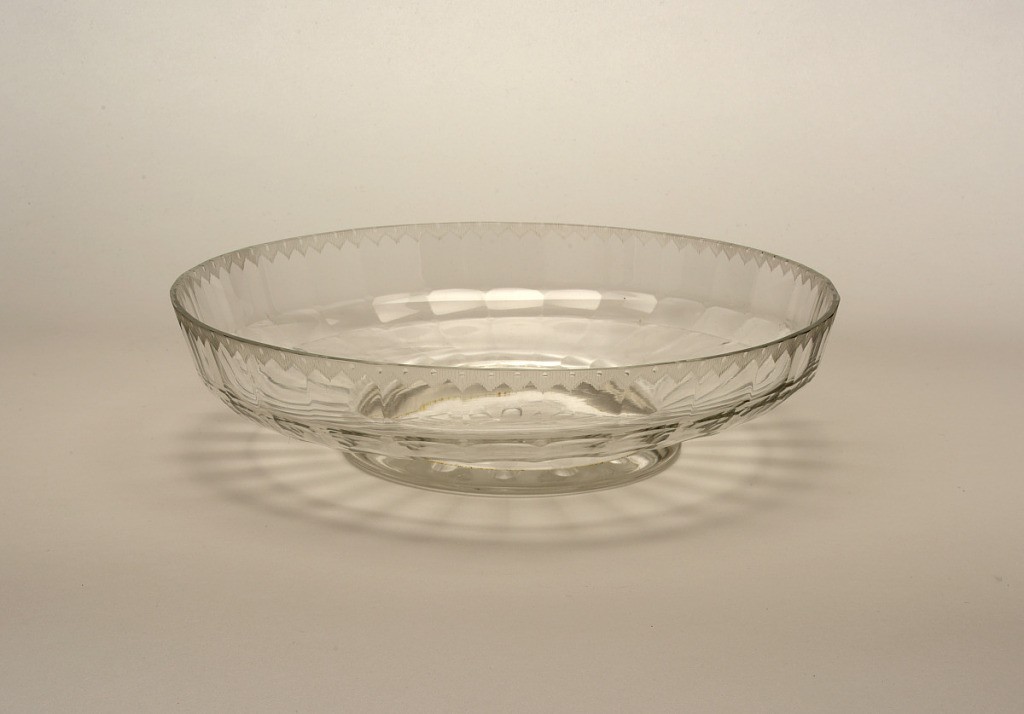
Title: No. 107
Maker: Ludwig Lobmeyr, Austrian, 1829 - 1917
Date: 1868
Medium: Mouth-blown crystal, facet-cut and polished
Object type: Fruit bowl
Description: Mouth-blown crystal fruit bowl on base, elaborately facet-cut and polished.